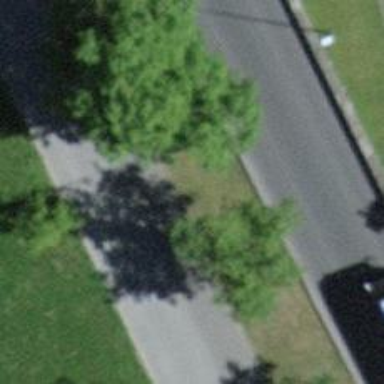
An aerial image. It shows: Avenue of broadleaved trees.